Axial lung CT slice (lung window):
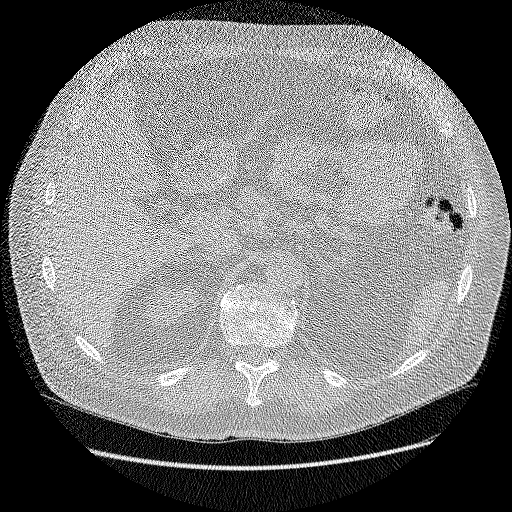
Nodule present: no